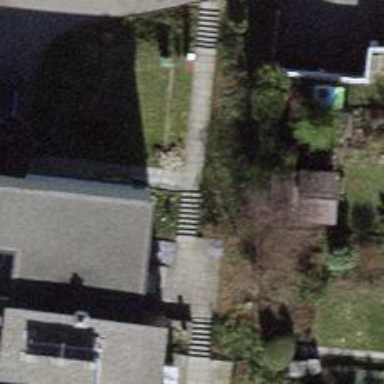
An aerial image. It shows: Set of steps on the road.